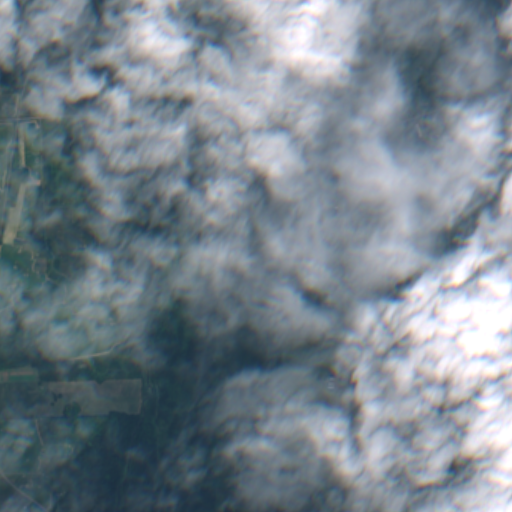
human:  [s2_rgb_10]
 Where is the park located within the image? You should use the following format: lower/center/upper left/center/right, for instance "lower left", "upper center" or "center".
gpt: The park is located in the upper right of the image.
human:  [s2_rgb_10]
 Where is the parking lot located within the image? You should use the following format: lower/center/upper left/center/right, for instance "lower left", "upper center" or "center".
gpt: The parking lot is located in the upper center of the image.
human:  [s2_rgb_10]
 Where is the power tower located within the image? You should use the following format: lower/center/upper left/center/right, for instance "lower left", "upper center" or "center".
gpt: There is no power tower in the image.